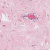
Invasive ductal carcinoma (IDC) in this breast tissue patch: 0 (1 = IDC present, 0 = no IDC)